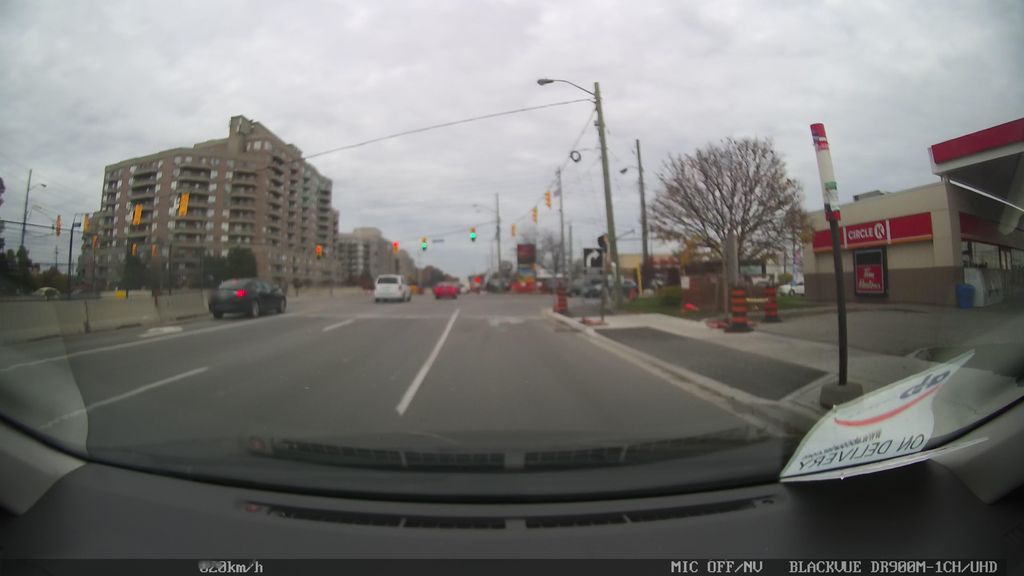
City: toronto